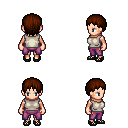
a pixel art fantasy rpg character, female body template, human, light skin, white sleeveless shirt, magenta pants, brown plain hairstyle, ghillies, four views (front, back, left, right), 2x2 character sprite sheet, small pixel art, hard edges, no anti-aliasing